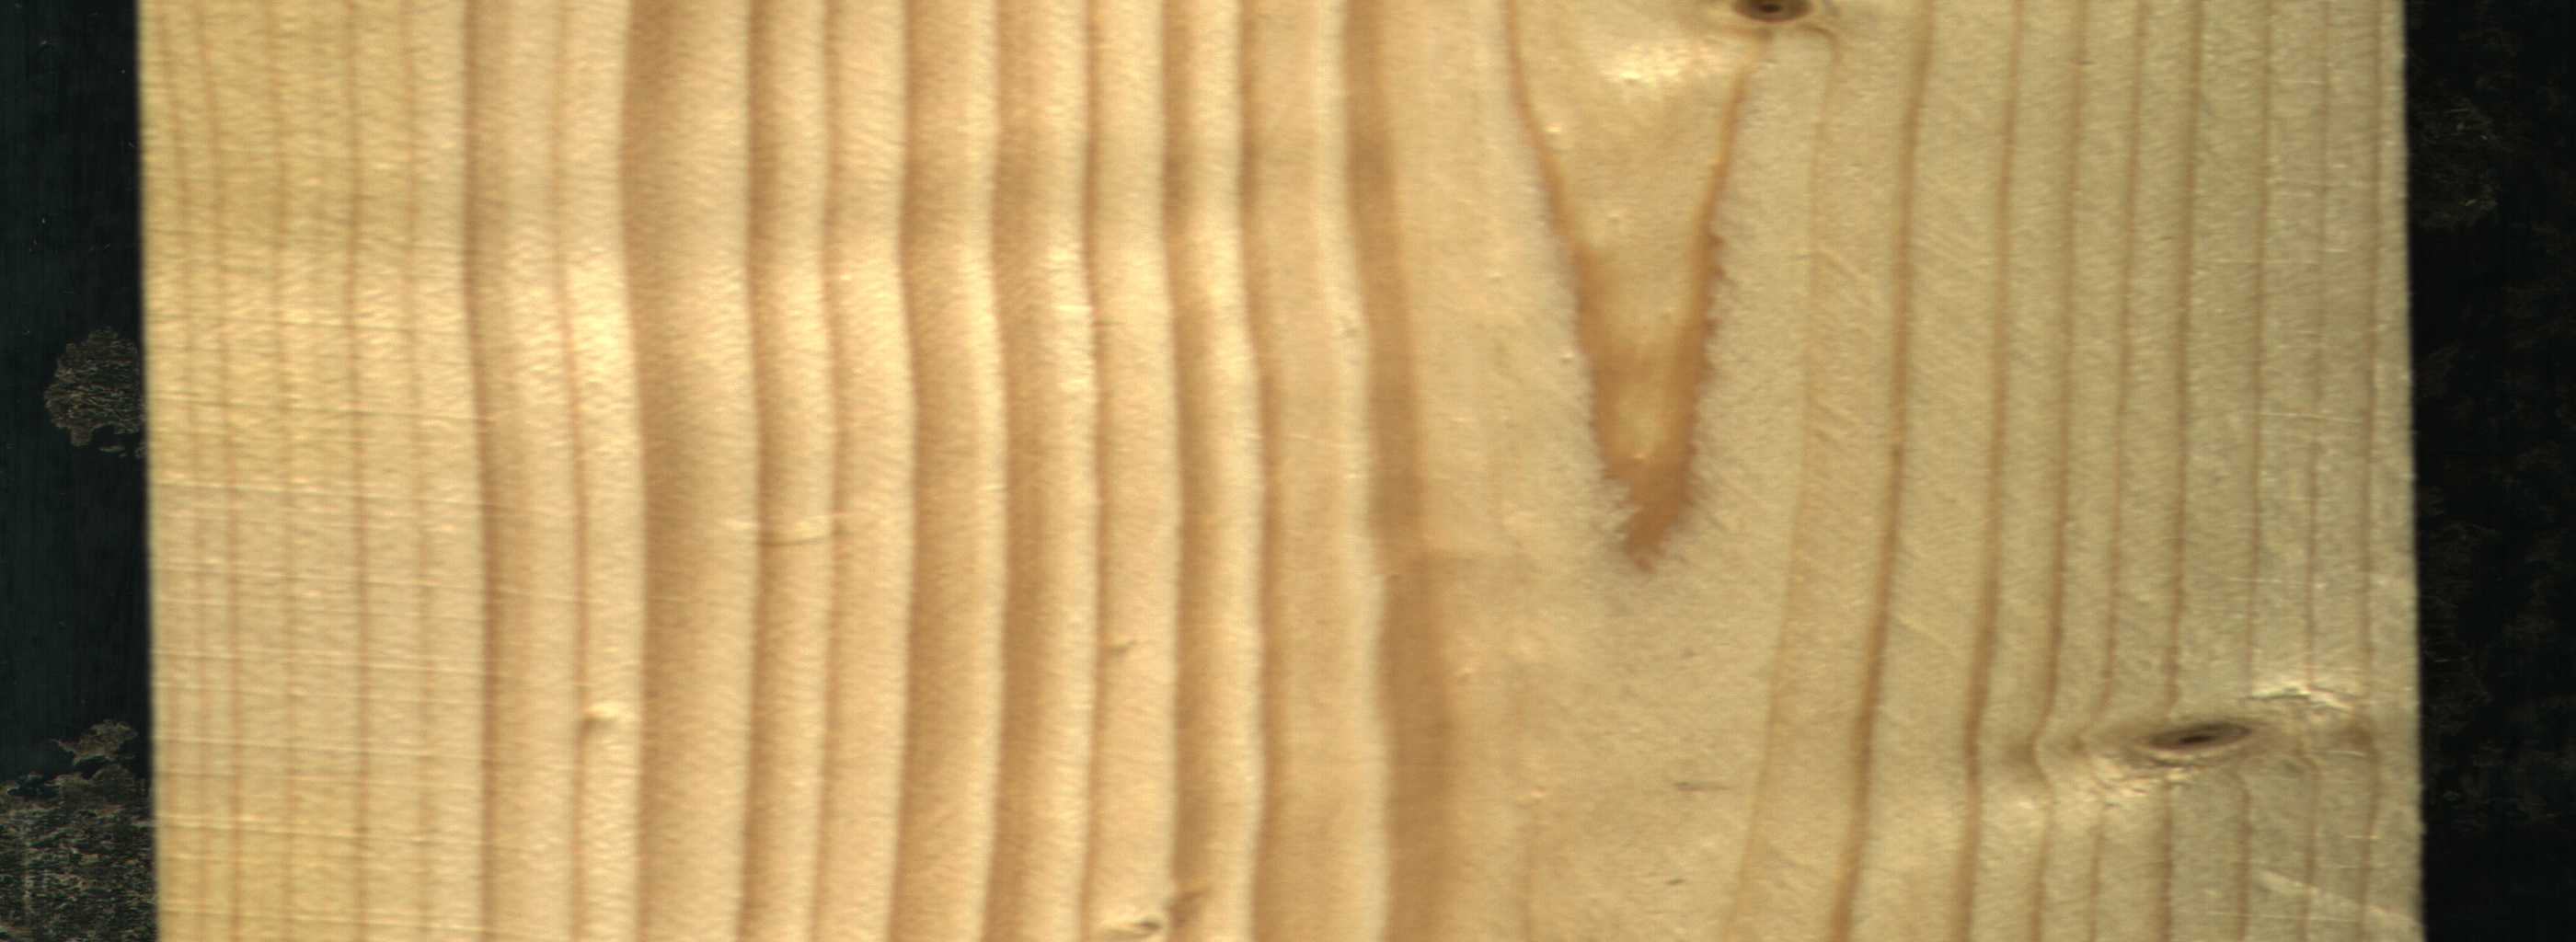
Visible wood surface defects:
Dead_Knot
Live_Knot